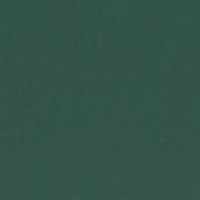
EUNIS habitat code: 15
Species observed at this site:
Phalacrocorax carbo
Potentilla recta